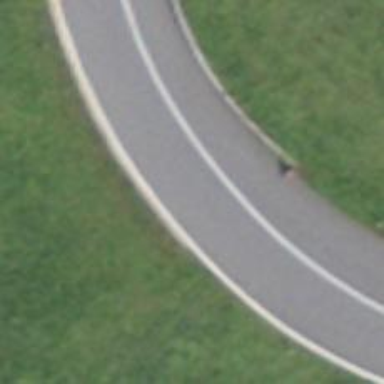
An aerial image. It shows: Asphalt trunk link road.